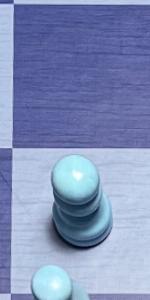
Label: Pawn_White